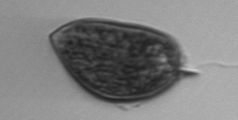
Label: Prorocentrum_micans